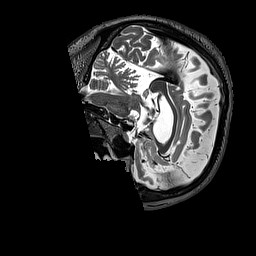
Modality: T2w
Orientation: sagittal
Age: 68
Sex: female
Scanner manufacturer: siemens
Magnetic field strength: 3 T
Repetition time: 3.2 s
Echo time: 0.567 s